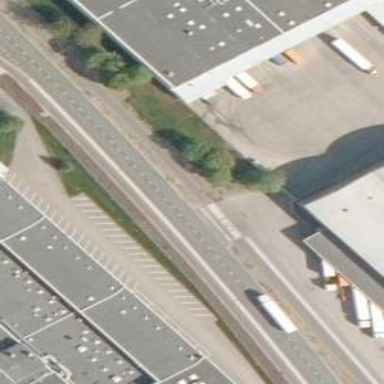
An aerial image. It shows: Uncontrolled road crossing.